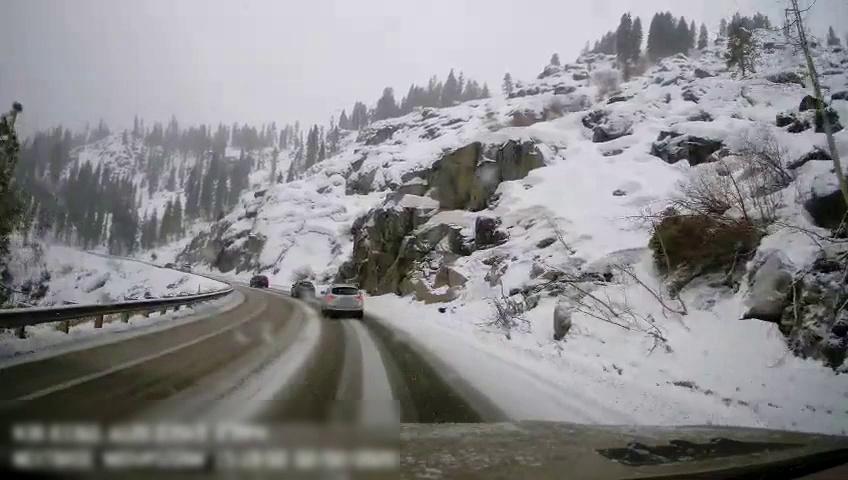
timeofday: Day
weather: Snowy
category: Drivable Space
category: Vehicles | Car
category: Vehicles | Car
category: Vehicles | Car